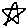
Label: star